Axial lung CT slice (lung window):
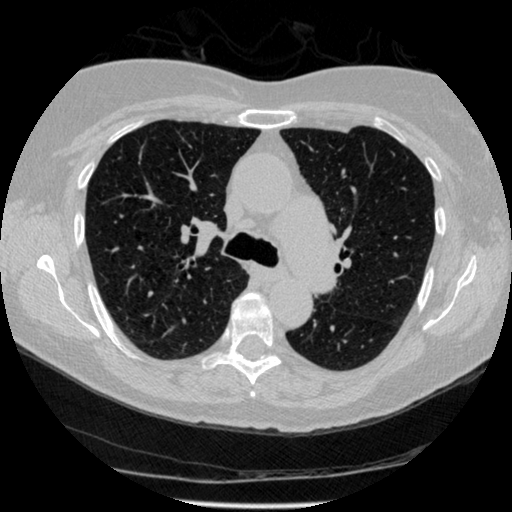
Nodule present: no